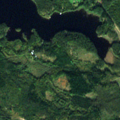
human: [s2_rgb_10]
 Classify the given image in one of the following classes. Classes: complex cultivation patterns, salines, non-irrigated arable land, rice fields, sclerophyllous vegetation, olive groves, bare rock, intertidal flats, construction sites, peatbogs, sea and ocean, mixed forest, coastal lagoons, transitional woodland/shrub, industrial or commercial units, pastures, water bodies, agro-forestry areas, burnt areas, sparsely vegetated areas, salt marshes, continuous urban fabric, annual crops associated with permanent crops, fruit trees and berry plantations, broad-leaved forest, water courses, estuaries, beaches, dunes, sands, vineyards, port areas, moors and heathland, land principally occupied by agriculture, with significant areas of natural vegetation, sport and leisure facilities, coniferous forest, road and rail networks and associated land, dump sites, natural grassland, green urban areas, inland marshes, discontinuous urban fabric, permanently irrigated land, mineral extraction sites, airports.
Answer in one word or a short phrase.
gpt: broad-leaved forest, coniferous forest, mixed forest, water bodies